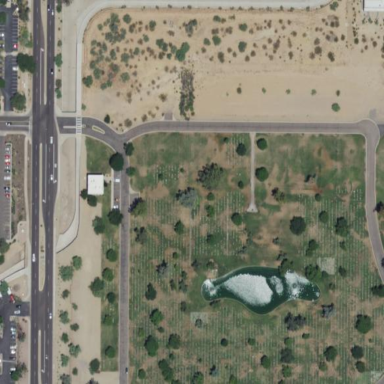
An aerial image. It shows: Cemetery.